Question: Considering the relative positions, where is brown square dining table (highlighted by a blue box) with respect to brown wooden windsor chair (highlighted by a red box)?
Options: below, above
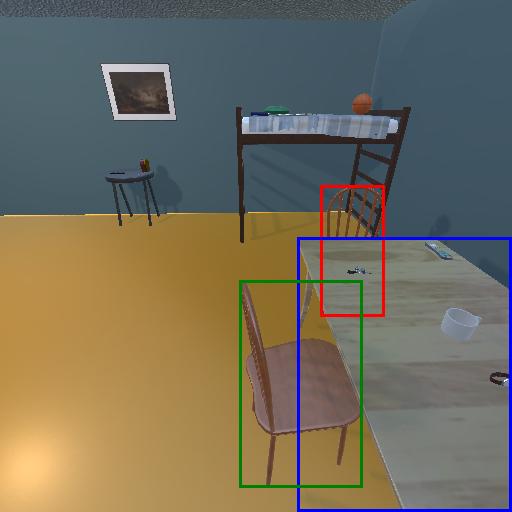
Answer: below